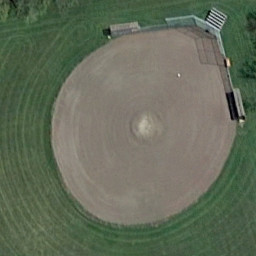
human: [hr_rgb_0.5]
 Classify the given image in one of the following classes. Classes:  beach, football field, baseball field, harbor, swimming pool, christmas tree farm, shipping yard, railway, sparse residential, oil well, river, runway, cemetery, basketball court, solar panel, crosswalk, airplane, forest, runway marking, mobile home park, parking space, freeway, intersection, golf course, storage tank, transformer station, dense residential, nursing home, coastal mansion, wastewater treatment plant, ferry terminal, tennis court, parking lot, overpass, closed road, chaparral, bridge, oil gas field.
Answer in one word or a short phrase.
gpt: baseball field